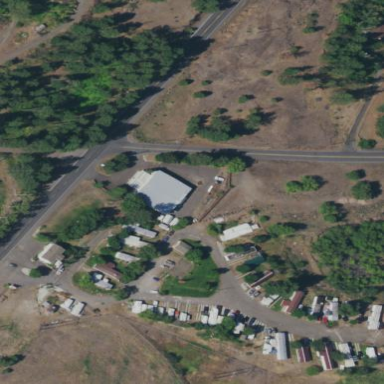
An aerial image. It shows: Residential area with mobile homes.